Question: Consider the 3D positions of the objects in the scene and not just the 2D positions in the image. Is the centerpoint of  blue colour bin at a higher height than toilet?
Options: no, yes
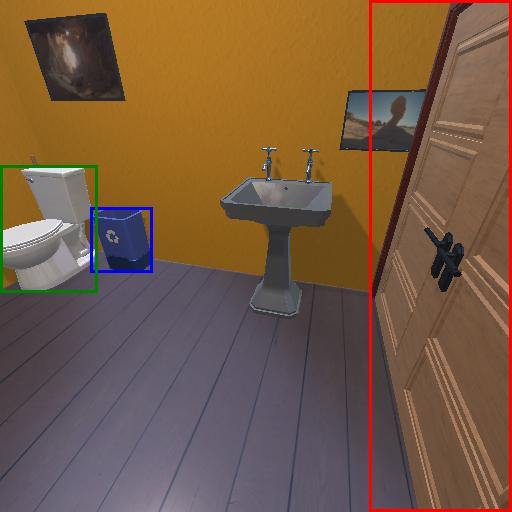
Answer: no